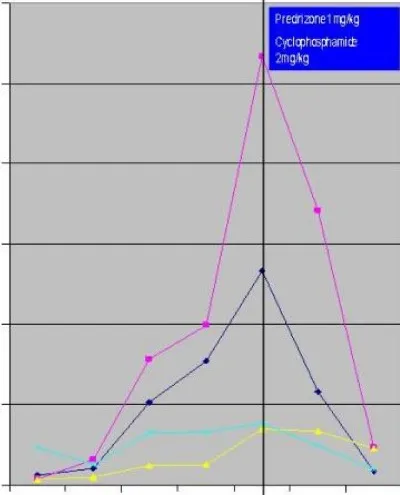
Liver function tests in the course of time (0 on the X axis stands for the first day of admission to our department).
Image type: chart (chart)